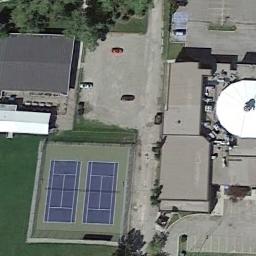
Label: tennis_court